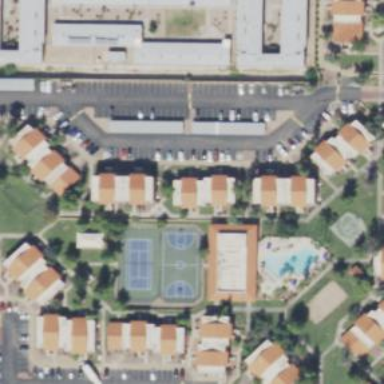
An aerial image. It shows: Residential area with apartments.